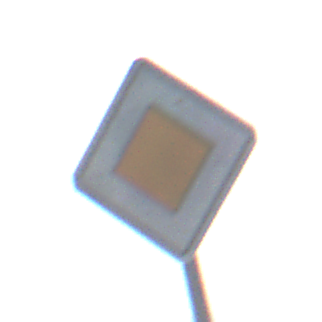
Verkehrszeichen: Vorfahrtsstrasse
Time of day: Midday
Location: Outdoor (Nature)
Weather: PartlyCloudy
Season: NotSpecified
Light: Natural